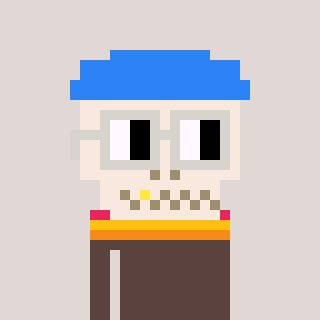
a pixel art character with square light gray glasses, a skeleton-hat-shaped head and a darkbrown-colored body on a warm background